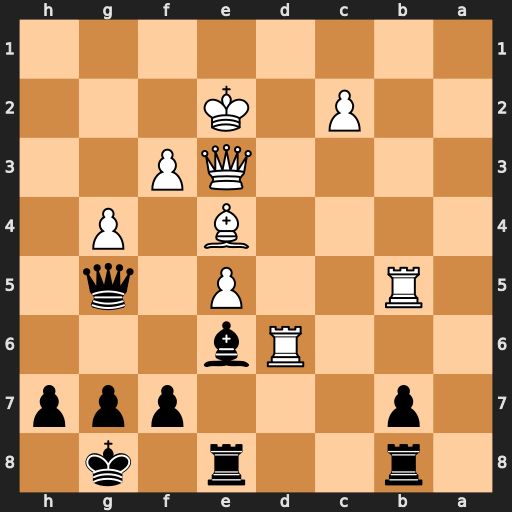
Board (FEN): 1r2r1k1/1p3ppp/3Rb3/1R2P1q1/4B1P1/4QP2/2P1K3/8
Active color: b
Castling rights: -
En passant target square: -
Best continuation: Bc4+ Kd2 Qxe3+ Kxe3 Bxb5